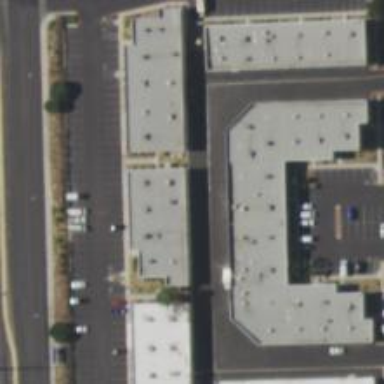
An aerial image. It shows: Building.